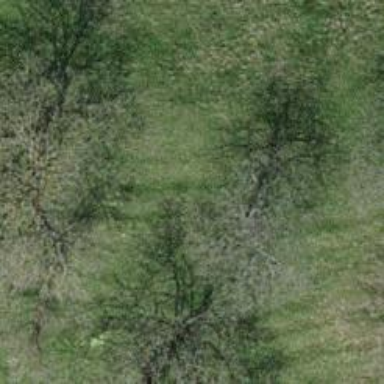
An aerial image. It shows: Beautiful tree in nature.